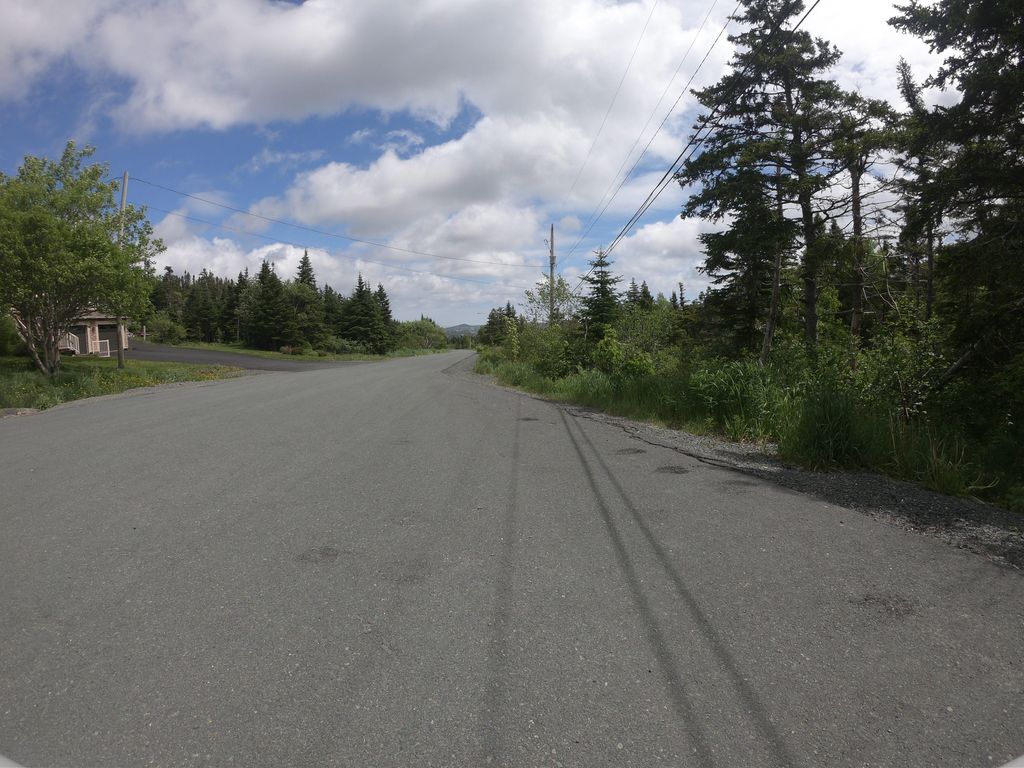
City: st_johns